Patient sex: M
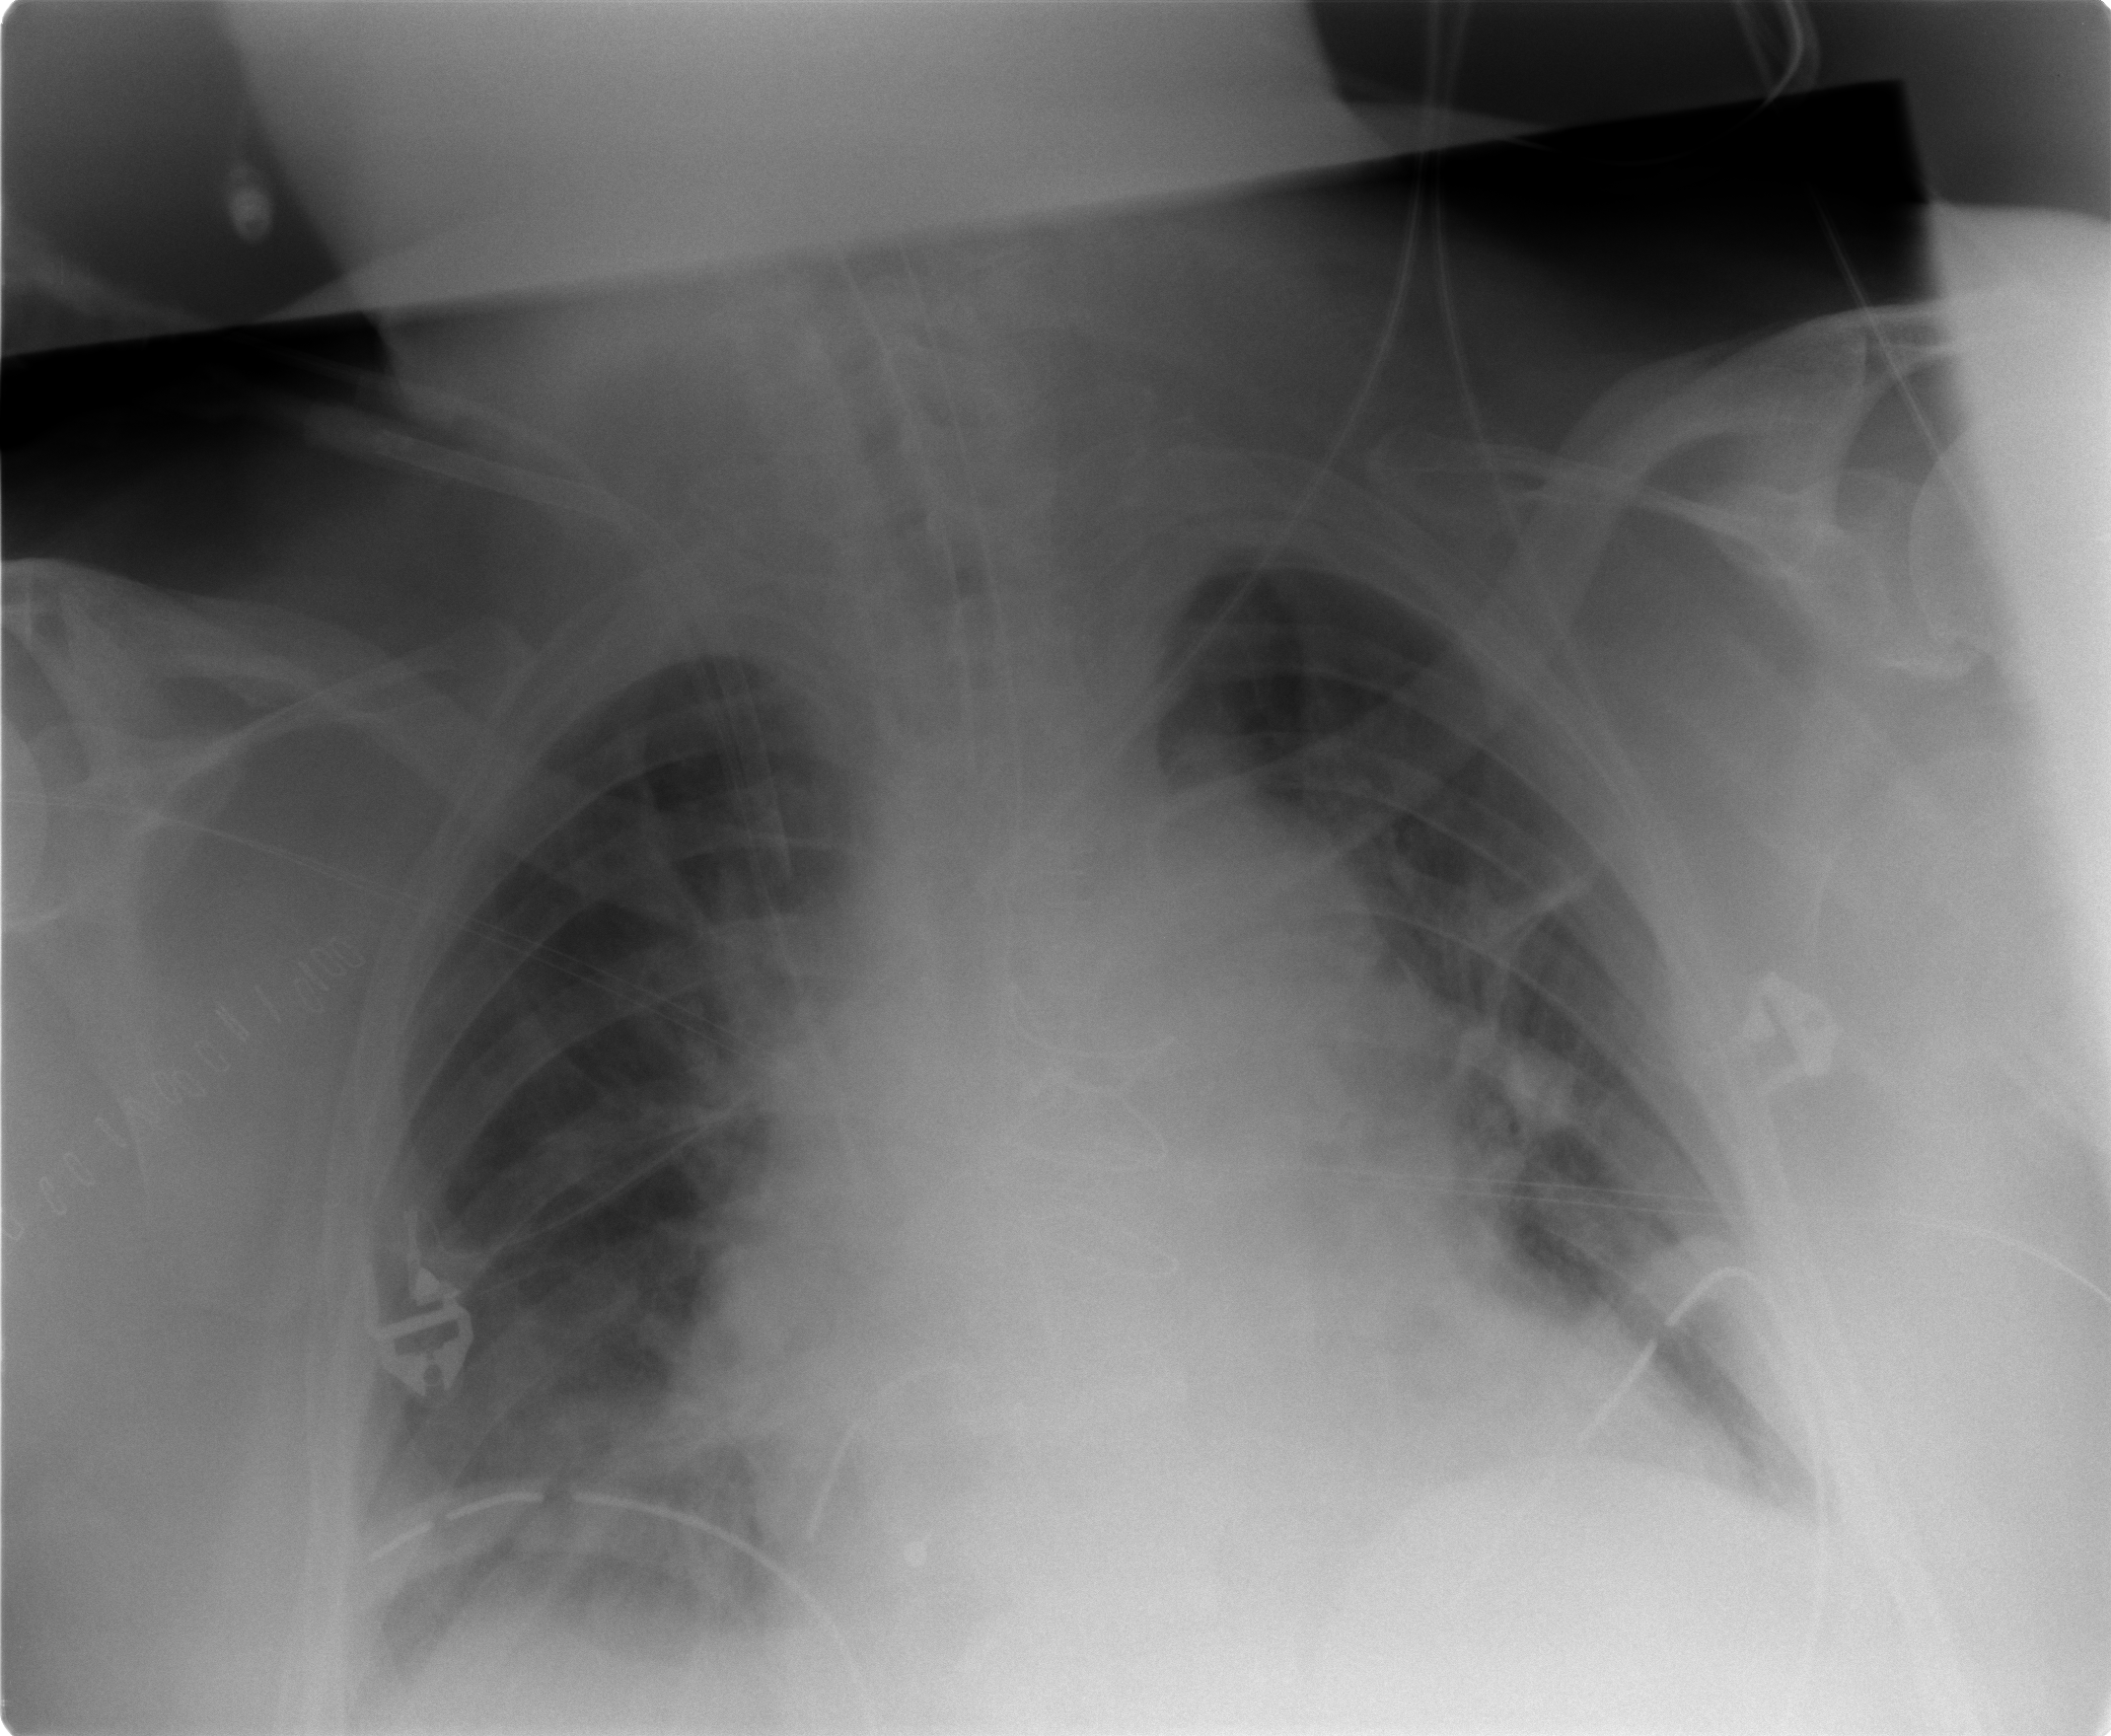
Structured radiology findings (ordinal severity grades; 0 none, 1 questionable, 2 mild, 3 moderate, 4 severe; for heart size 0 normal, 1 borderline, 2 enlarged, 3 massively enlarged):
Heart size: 2
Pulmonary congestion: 3
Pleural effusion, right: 2
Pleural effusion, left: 1
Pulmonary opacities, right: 2
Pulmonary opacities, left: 0
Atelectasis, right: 2
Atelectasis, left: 2